Question: On iOS7 app, I have a bunch of UITextFields on an UIScrollView that scrolls vertically.
I set the 'scrollView.keyboardDismissMode = UIScrollViewKeyboardDismissModeInteractive;'
Now, I am able to dismiss the keyboard by dragging the scroll view. The first time I dismiss a keyboard this way, something happens:
I can no longer edit any of the UITextFields. As if their 'userInteractionEnabled' was set to 'NO'. Cursor does not appear inside a text field. Keyboard does not appear.
I do not know why my text fields become unresponsive after the first time I dismiss a keyboard interactively. Has anyone encountered this problem?
EDIT:
If I call '[self.view endEditing:YES];' I get a very strange behaviour (screenshot attached). A large upper portion of the screen becomes gray. When I rotate the device, the gray rectangle moves to the bottom and the text fields become responsive again.

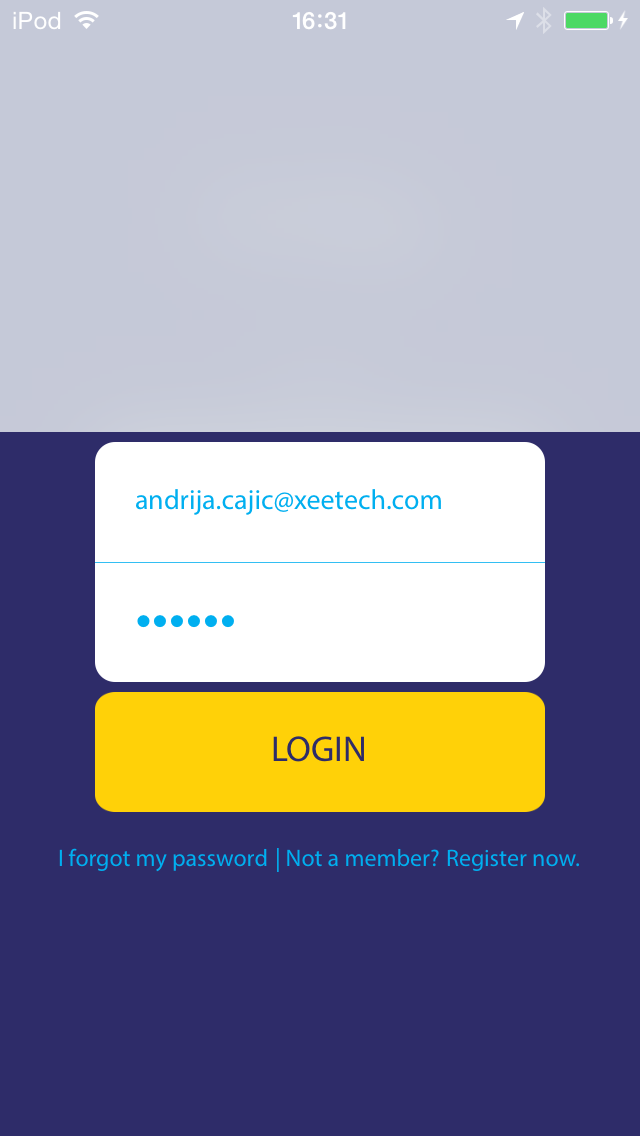
Answer: It turned out that the problem I was experiencing had nothing to do with 'scrollView.keyboardDismissMode'. It had a lot to do with messing with scroll view's content offsets and insets.
I found that my view controller had been set as the delegate for the vertical scroll view.
And it had implemented one of the delegate methods:
'''
-(void) scrollViewDidScroll:(UIScrollView *)scrollView
{
if (scrollView.contentOffset.y < 0) {
[scrollView setContentOffset:CGPointMake(0, 0)];
}
}
'''
This was a poor hack attempt to do what can otherwise easily be done by:
'''
self.automaticallyAdjustsScrollViewInsets = NO;
'''
So I deleted 'scrollViewDidScroll' method, un-set the delegate for the scroll view and put the 'self.automaticallyAdjustsScrollViewInsets = NO' on top of my view controller's 'viewDidLoad' method.
Now, it works great.